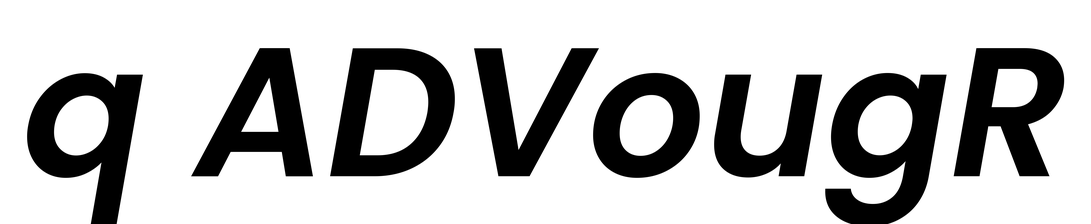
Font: Poppins-SemiBoldItalic